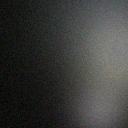
Screen state: off